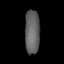
Tissue: lung
Cell type: T cells
Senescence score: 0.2333
Nuclear area (px): 632
Mean DAPI intensity: 98.18